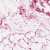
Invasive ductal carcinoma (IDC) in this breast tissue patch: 0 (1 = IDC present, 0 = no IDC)